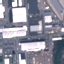
Land use / land cover class: Industrial